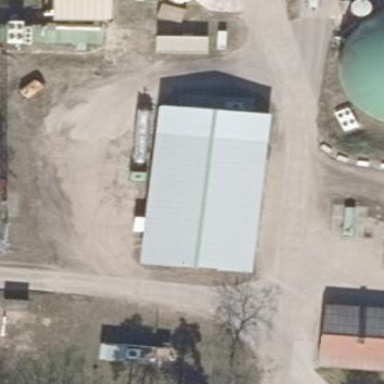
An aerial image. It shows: Gabled roof of grey-colored farm auxiliary building with its roof oriented along the structure.